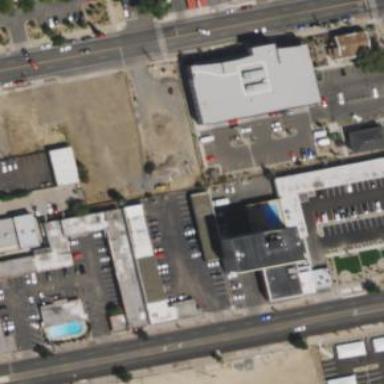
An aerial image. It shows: Motel.